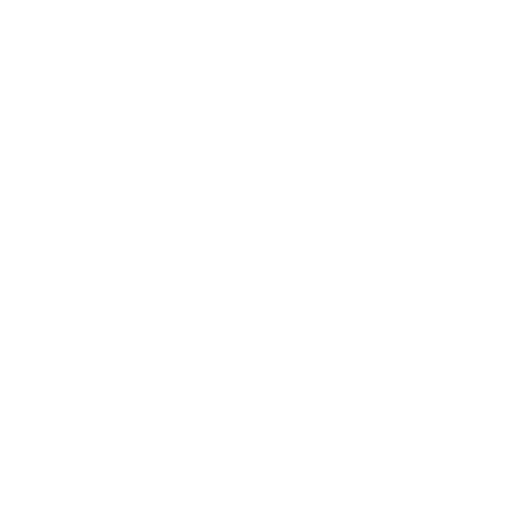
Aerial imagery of island in Hawaii named East Island containing only unknown